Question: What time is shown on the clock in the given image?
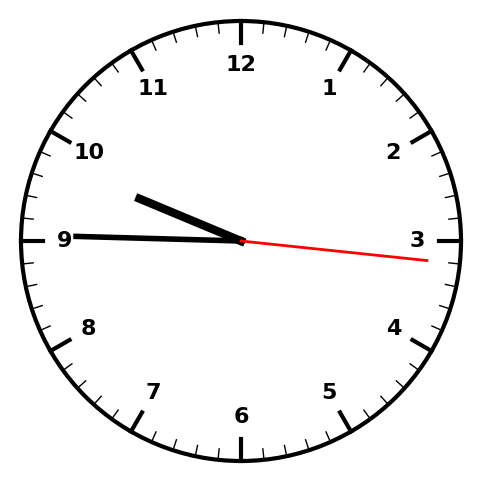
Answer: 09:45:16